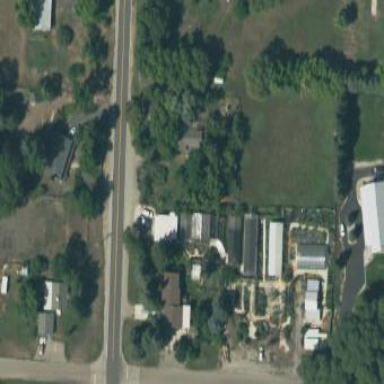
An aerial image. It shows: Area dedicated to greenhouse horticulture.